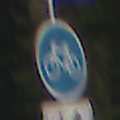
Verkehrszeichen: Radweg
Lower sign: RichtungsangabeDurchPfeile8
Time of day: MorningAfternoon
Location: Outdoor (Nature)
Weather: Clear
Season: Winter
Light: Natural